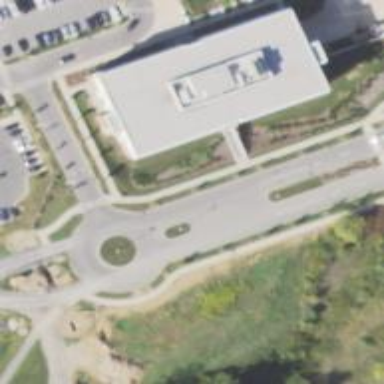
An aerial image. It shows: Circular junction with unclassified asphalt road.